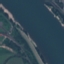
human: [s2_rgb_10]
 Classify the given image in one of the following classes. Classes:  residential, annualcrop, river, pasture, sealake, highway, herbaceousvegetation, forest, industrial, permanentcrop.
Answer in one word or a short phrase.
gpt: River